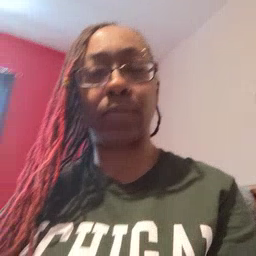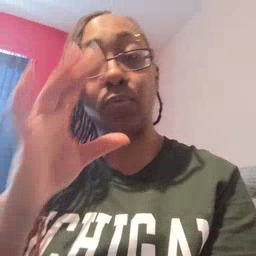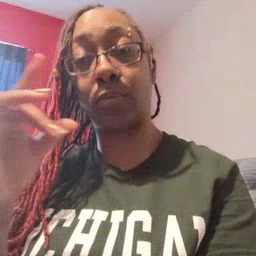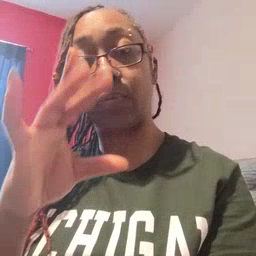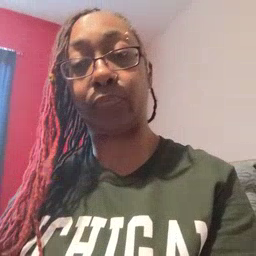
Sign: story